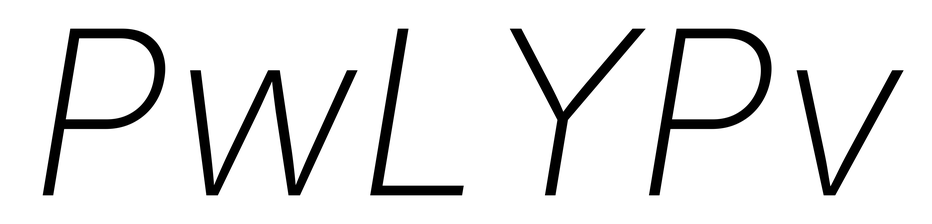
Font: Inter-Italic_ExtraLight_Italic